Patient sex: M
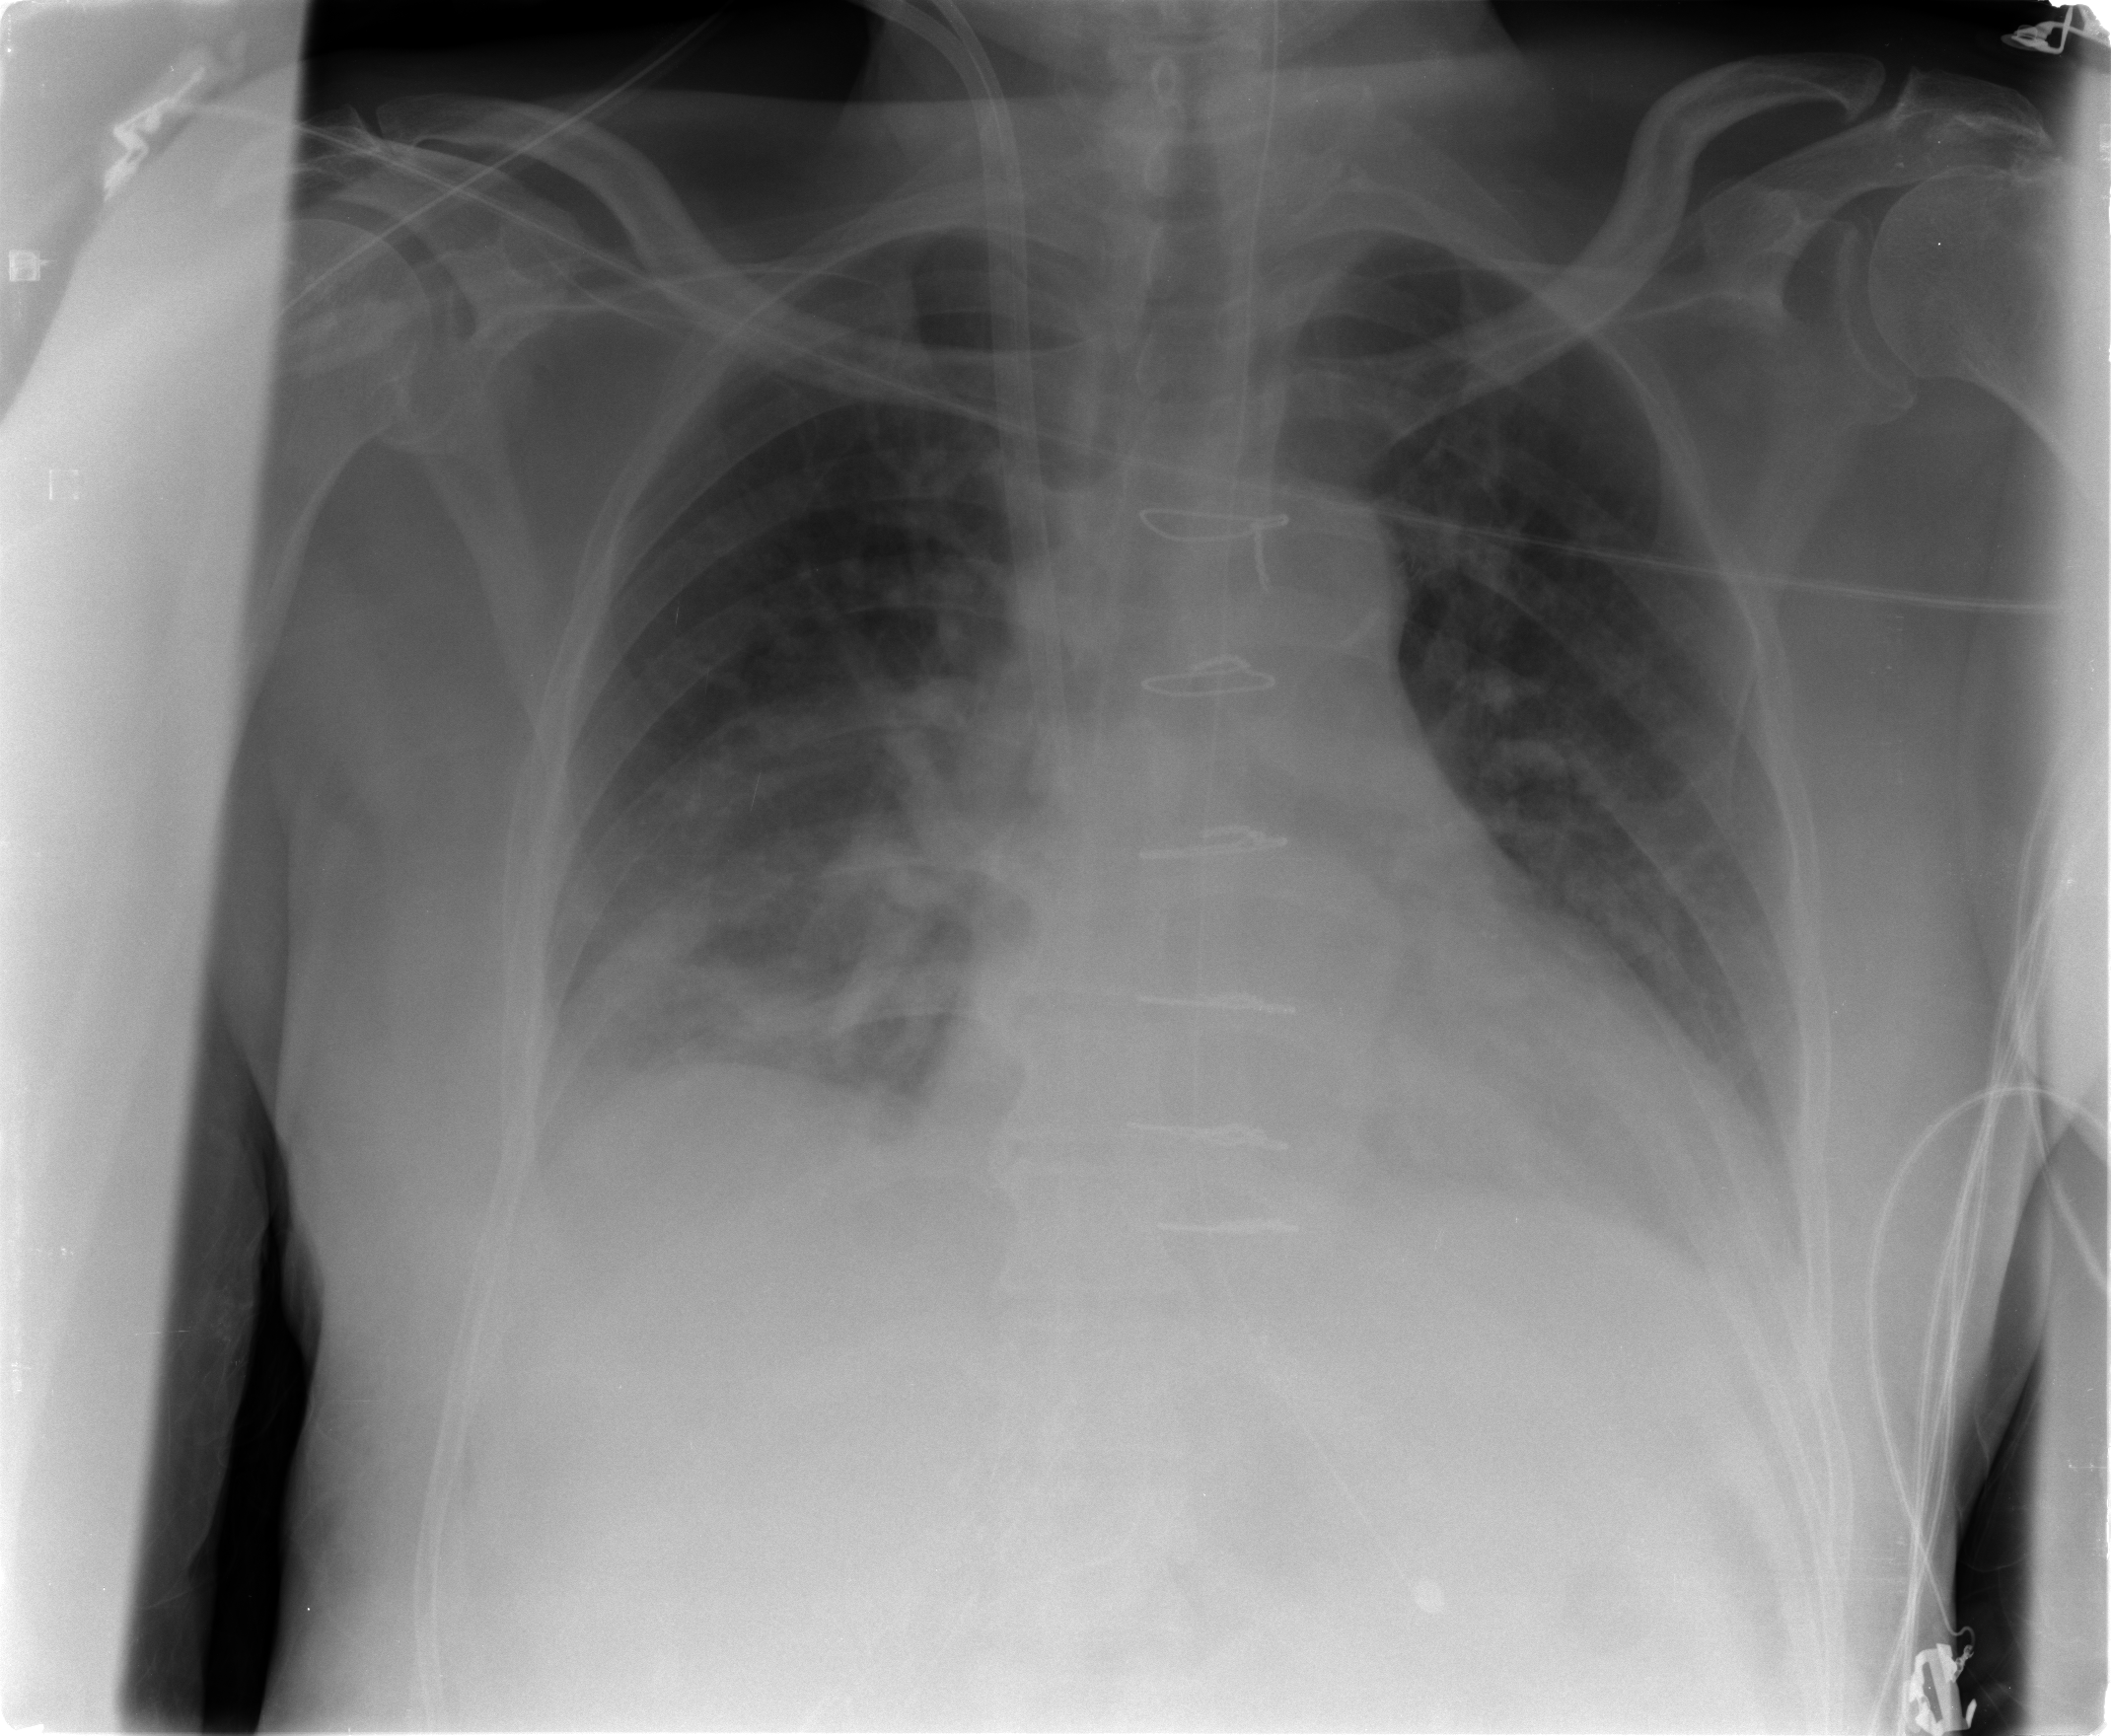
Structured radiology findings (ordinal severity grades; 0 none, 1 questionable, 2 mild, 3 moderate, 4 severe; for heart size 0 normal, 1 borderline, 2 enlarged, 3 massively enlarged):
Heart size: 1
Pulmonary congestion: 2
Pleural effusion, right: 2
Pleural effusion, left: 1
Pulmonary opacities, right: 1
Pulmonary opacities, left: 0
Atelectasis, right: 2
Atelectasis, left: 1